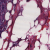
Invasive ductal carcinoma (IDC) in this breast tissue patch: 1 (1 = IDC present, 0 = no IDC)